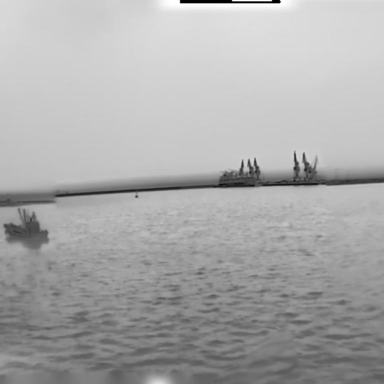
There are two objects shown in the infrared image, including a bulk_carrier, and a fishing_boat.